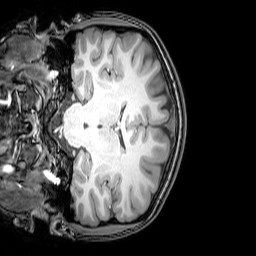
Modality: T1w
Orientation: coronal
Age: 20
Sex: female
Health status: healthy
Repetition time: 0.081 s
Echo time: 0.037 s